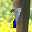
Label: 7